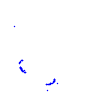
Particle: kaon